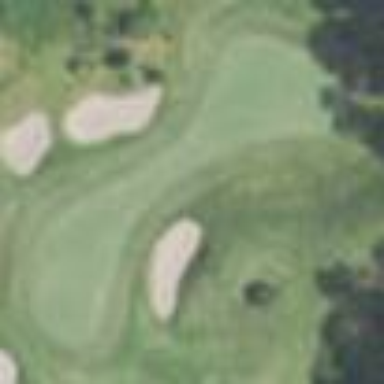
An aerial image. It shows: Picturesque green golfing area with grass land use.